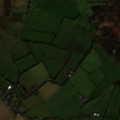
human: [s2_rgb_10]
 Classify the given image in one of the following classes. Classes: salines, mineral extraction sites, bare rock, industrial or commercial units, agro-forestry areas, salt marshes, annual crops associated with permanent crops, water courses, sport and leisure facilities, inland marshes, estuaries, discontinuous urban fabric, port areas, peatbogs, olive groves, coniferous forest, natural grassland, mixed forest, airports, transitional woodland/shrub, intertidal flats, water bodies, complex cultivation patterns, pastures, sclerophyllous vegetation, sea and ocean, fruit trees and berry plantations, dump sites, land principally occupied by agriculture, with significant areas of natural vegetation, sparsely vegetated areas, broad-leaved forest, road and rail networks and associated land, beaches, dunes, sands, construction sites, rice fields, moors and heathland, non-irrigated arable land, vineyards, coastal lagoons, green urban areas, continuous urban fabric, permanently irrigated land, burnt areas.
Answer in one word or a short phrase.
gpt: non-irrigated arable land, pastures, mixed forest, peatbogs